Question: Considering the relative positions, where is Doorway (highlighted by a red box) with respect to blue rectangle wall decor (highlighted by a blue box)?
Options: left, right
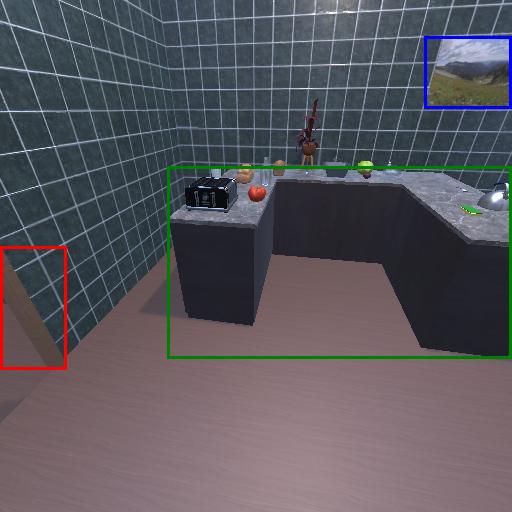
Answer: left